Question: I am developing a game with Flixel as a base, and part of what I need is a way to check for collisions along a line (a line from point A to point B, specifically). Best way to explain this is I have a laser beam shooting from one ship to another object (or to a point in space if nothing is overlapping the line). I want the line to reach only until it hits an object. How can I determine mathematically / programatically where along a line the line is running into an object?
I could try measuring the length of the line and checking points for collision until one does, but that seems like way too much overhead to do every frame when I'm sure there is a mathematical way to determine it.
Edit: Before checking an object for collision with the line itself, I would first eliminate any objects not within the line's bounding box - defined by the x of the left-most point, the y of the top-most point, the x of the right-most point, and the y of the bottom-most point. This will limit line-collision checks to a few objects.
Edit again: My question seems to still not be fully clear, sorry. Some of the solutions would probably work, but I'm looking for a simple, preferably mathematical solution. And when I say "rectangle" I mean one whose sides are locked to the x and y axis, not a rotatable rectangle. So a line is not a rectangle of width 0 unless it's at 90 or -90 degrees (assuming 0 degrees points to the right of the screen).
Here's a visual representation of what I'm trying to find:

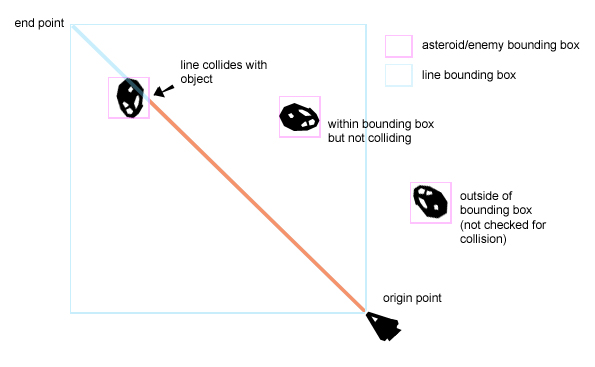
Answer: So, you have a line segment (A-B) and I gather that line segment is moving, and you want to know at what point the line segment will collide with another line segment (your ship, whatever).
So mathematically what you want is to check when two lines intersect (two lines will always intersect unless parallel) and then check if the point where they intersect is on your screen.
First you need to convert the line segments to line equations, something like this:
'''
typedef struct {
GLfloat A;
GLfloat B;
GLfloat C;
} Line;
static inline Line LineMakeFromCoords(GLfloat x1, GLfloat y1, GLfloat x2, GLfloat y2) {
return (Line) {y2-y1, x1-x2, (y2-y1)*x1+(x1-x2)*y1};
}
static inline Line LineMakeFromSegment(Segment segment) {
return LineMakeFromCoords(segment.P1.x,segment.P1.y,segment.P2.x,segment.P2.y);
}
'''
Then check if they intersect
'''
static inline Point2D IntersectLines(Line line1, Line line2) {
GLfloat det = line1.A*line2.B - line2.A*line1.B;
if(det == 0){
//Lines are parallel
return (Point2D) {0.0, 0.0}; // FIXME should return nil
}else{
return (Point2D) {(line2.B*line1.C - line1.B*line2.C)/det, (line1.A*line2.C - line2.A*line1.C)/det};
}
}
'''
Point2D will give you the intersect point, of course you have to test you line segment against all the ship's line segments, which can be a bit time consuming, that's were collision boxes, etc enter the picture.
The math is all in wikipedia, check there if you need more info.
Add-on to follow up comment:
Same as before test your segment for collision against all four segments of the rectangle, you will get one of 3 cases:
1. No collision/collision point not on screen(remember the collision tests are against lines, not line segments, and lines will always intersect unless parallel), taunt Player for missing :-)
2. One collision, draw/do whatever you want the segment you're asking will be A-C (C collision point)
3. Two collisions, check the size of each resulting segment (A-C1) and (A-C2) using something like the code below and keep the one with the shortest size. static inline float SegmentSizeFromPoints(Vertice3D P1, Vertice3D P2) {
return sqrtf(powf((P1.x - P2.x),2.0) + pow((P1.y - P2.y),2.0));
}
The tricky bit when dealing with collisions, is figuring out ways of minimizing the number of tests you have to make.